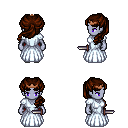
a pixel art fantasy rpg character, female body template, dark elf, purple skin, underdress, red pants, brown princess hairstyle, bronze tiara, white slippers, dagger, four views (front, back, left, right), 2x2 character sprite sheet, small pixel art, hard edges, no anti-aliasing